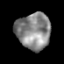
Tissue: prostate
Cell type: T cells
Senescence score: 0.3278
Nuclear area (px): 1214
Mean DAPI intensity: 136.247